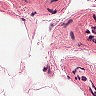
Metastatic tissue present: no